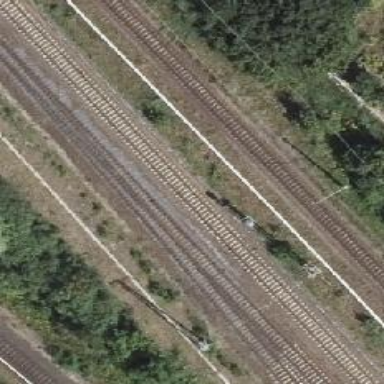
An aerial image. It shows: Railway signal.